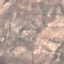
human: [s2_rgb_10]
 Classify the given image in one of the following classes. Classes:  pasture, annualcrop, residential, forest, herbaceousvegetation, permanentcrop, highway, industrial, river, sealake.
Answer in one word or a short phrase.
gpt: PermanentCrop